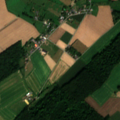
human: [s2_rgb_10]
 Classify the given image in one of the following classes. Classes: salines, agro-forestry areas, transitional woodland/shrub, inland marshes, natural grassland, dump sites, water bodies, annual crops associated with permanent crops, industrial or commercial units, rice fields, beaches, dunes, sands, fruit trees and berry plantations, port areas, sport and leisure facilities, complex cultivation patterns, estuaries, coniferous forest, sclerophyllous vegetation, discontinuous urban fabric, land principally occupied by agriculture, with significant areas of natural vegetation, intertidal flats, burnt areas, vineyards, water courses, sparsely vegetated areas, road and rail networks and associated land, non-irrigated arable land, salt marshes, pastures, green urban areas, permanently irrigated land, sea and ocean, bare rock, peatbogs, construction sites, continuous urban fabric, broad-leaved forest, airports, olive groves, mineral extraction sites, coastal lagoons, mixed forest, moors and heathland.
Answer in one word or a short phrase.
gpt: discontinuous urban fabric, non-irrigated arable land, pastures, complex cultivation patterns, broad-leaved forest